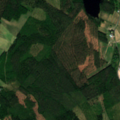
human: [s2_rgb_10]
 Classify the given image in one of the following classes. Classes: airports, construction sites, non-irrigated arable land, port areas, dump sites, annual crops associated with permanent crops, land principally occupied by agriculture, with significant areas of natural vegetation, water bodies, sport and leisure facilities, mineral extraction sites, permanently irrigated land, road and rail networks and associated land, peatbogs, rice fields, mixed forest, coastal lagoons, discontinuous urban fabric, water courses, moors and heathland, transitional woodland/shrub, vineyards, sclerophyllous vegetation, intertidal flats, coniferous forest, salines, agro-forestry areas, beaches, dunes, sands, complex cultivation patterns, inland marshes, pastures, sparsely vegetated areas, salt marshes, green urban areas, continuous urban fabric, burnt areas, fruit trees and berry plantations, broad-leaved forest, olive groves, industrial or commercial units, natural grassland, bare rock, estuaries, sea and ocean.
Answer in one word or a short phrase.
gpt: non-irrigated arable land, land principally occupied by agriculture, with significant areas of natural vegetation, mixed forest, transitional woodland/shrub